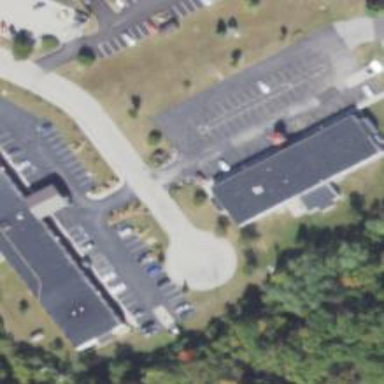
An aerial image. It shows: Building that is motel.